Question: I have problem. I have 'UIImageView' with 'UIButton'.

When I move 'UIButton' as indicated by arrows, I need to change frame 'UIImageView' of the button. And I need rotate 'UIImageView' when I drag 'UIButton' to top.
I think I need add Gesture in the UIButton. But How I can calculate new frame for the 'UIImageView', when I drag 'UIButton'?
Thank you
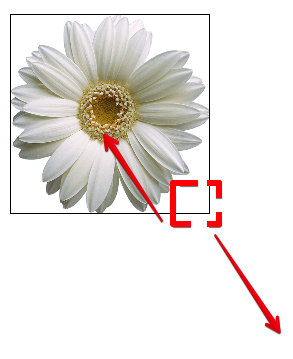
Answer: '''
@synthesize resizableImageView;
@synthesize resizeButton;
- (void)viewDidLoad
{
[super viewDidLoad];
// Do any additional setup after loading the view, typically from a nib.
[resizeButton addTarget:self action:@selector(startDraggableCorner) forControlEvents:UIControlEventTouchDown];
[resizeButton addTarget:self action:@selector(stopDraggableCorner) forControlEvents:UIControlEventTouchUpInside];
}
-(void)startDraggableCorner
{
gestureRecognizer = [[UIPanGestureRecognizer alloc] initWithTarget:self action:@selector(wasDragged:)];
[[self view] addGestureRecognizer:gestureRecognizer];
}
-(void)wasDragged:(UIPanGestureRecognizer*)gesture
{
CGRect imageFrame = [resizableImageView frame];
imageFrame.size.height = [[gesture valueForKey:@"_lastScreenLocation"] CGPointValue].y - imageFrame.origin.y;
imageFrame.size.width = [[gesture valueForKey:@"_lastScreenLocation"] CGPointValue].x - imageFrame.origin.x;
[resizableImageView setFrame: imageFrame];
CGRect buttonFrame = [resizeButton frame];
buttonFrame.origin.x = [[gesture valueForKey:@"_lastScreenLocation"] CGPointValue].x;
buttonFrame.origin.y = [[gesture valueForKey:@"_lastScreenLocation"] CGPointValue].y;
[resizeButton setFrame:buttonFrame];
}
-(void)stopDraggableCorner
{
[[self view] removeGestureRecognizer:gestureRecognizer];
}
'''
This (almost) succeeds in your resizable behaviour. Rotating the image, perhaps you can check if '[[gesture valueForKey:@"_lastScreenLocation"] CGPointValue].y' is below a certain amount and then call a method to rotate the image